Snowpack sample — Buffalo Mountain, Silverthorne, Colorado, USA (1/25/25, 10:11 AM MST)
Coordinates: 39.6222, -106.1139
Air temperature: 22 °F
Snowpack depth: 110 cm
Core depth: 10 cm
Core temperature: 46.4 °F
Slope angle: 12°, slope face: 102°
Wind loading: high
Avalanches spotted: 0
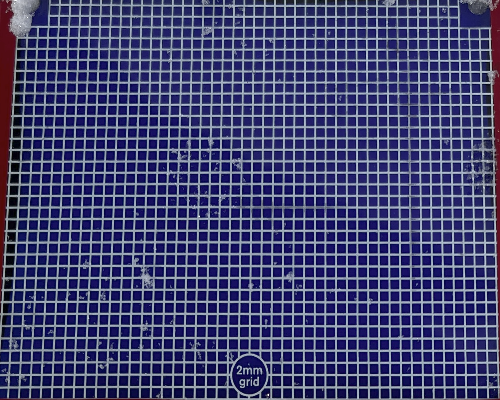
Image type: profile
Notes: No avalanches nearby, collected on the outskirts of a fire break 15 meters from the treeline, on way to Buffalo and Red Mountain